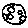
Label: moon